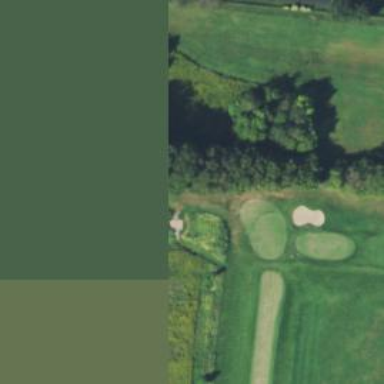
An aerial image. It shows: Footway that doubles as golf path.